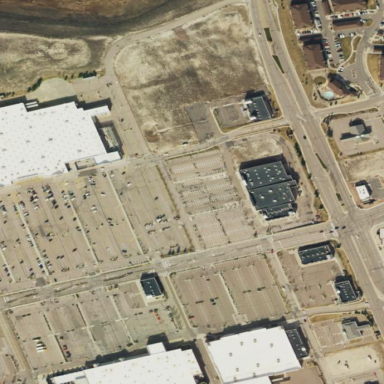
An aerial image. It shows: Retail area.